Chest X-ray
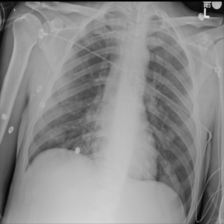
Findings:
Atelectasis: negative
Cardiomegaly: negative
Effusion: negative
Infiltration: negative
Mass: positive
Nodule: positive
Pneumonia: negative
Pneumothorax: negative
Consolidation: negative
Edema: negative
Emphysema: negative
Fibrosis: negative
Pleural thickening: negative
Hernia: negative